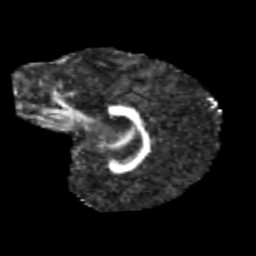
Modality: FA
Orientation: sagittal
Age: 9
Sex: female
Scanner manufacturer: siemens
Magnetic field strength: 3 T
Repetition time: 3.8 s
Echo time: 0.07 s